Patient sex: M
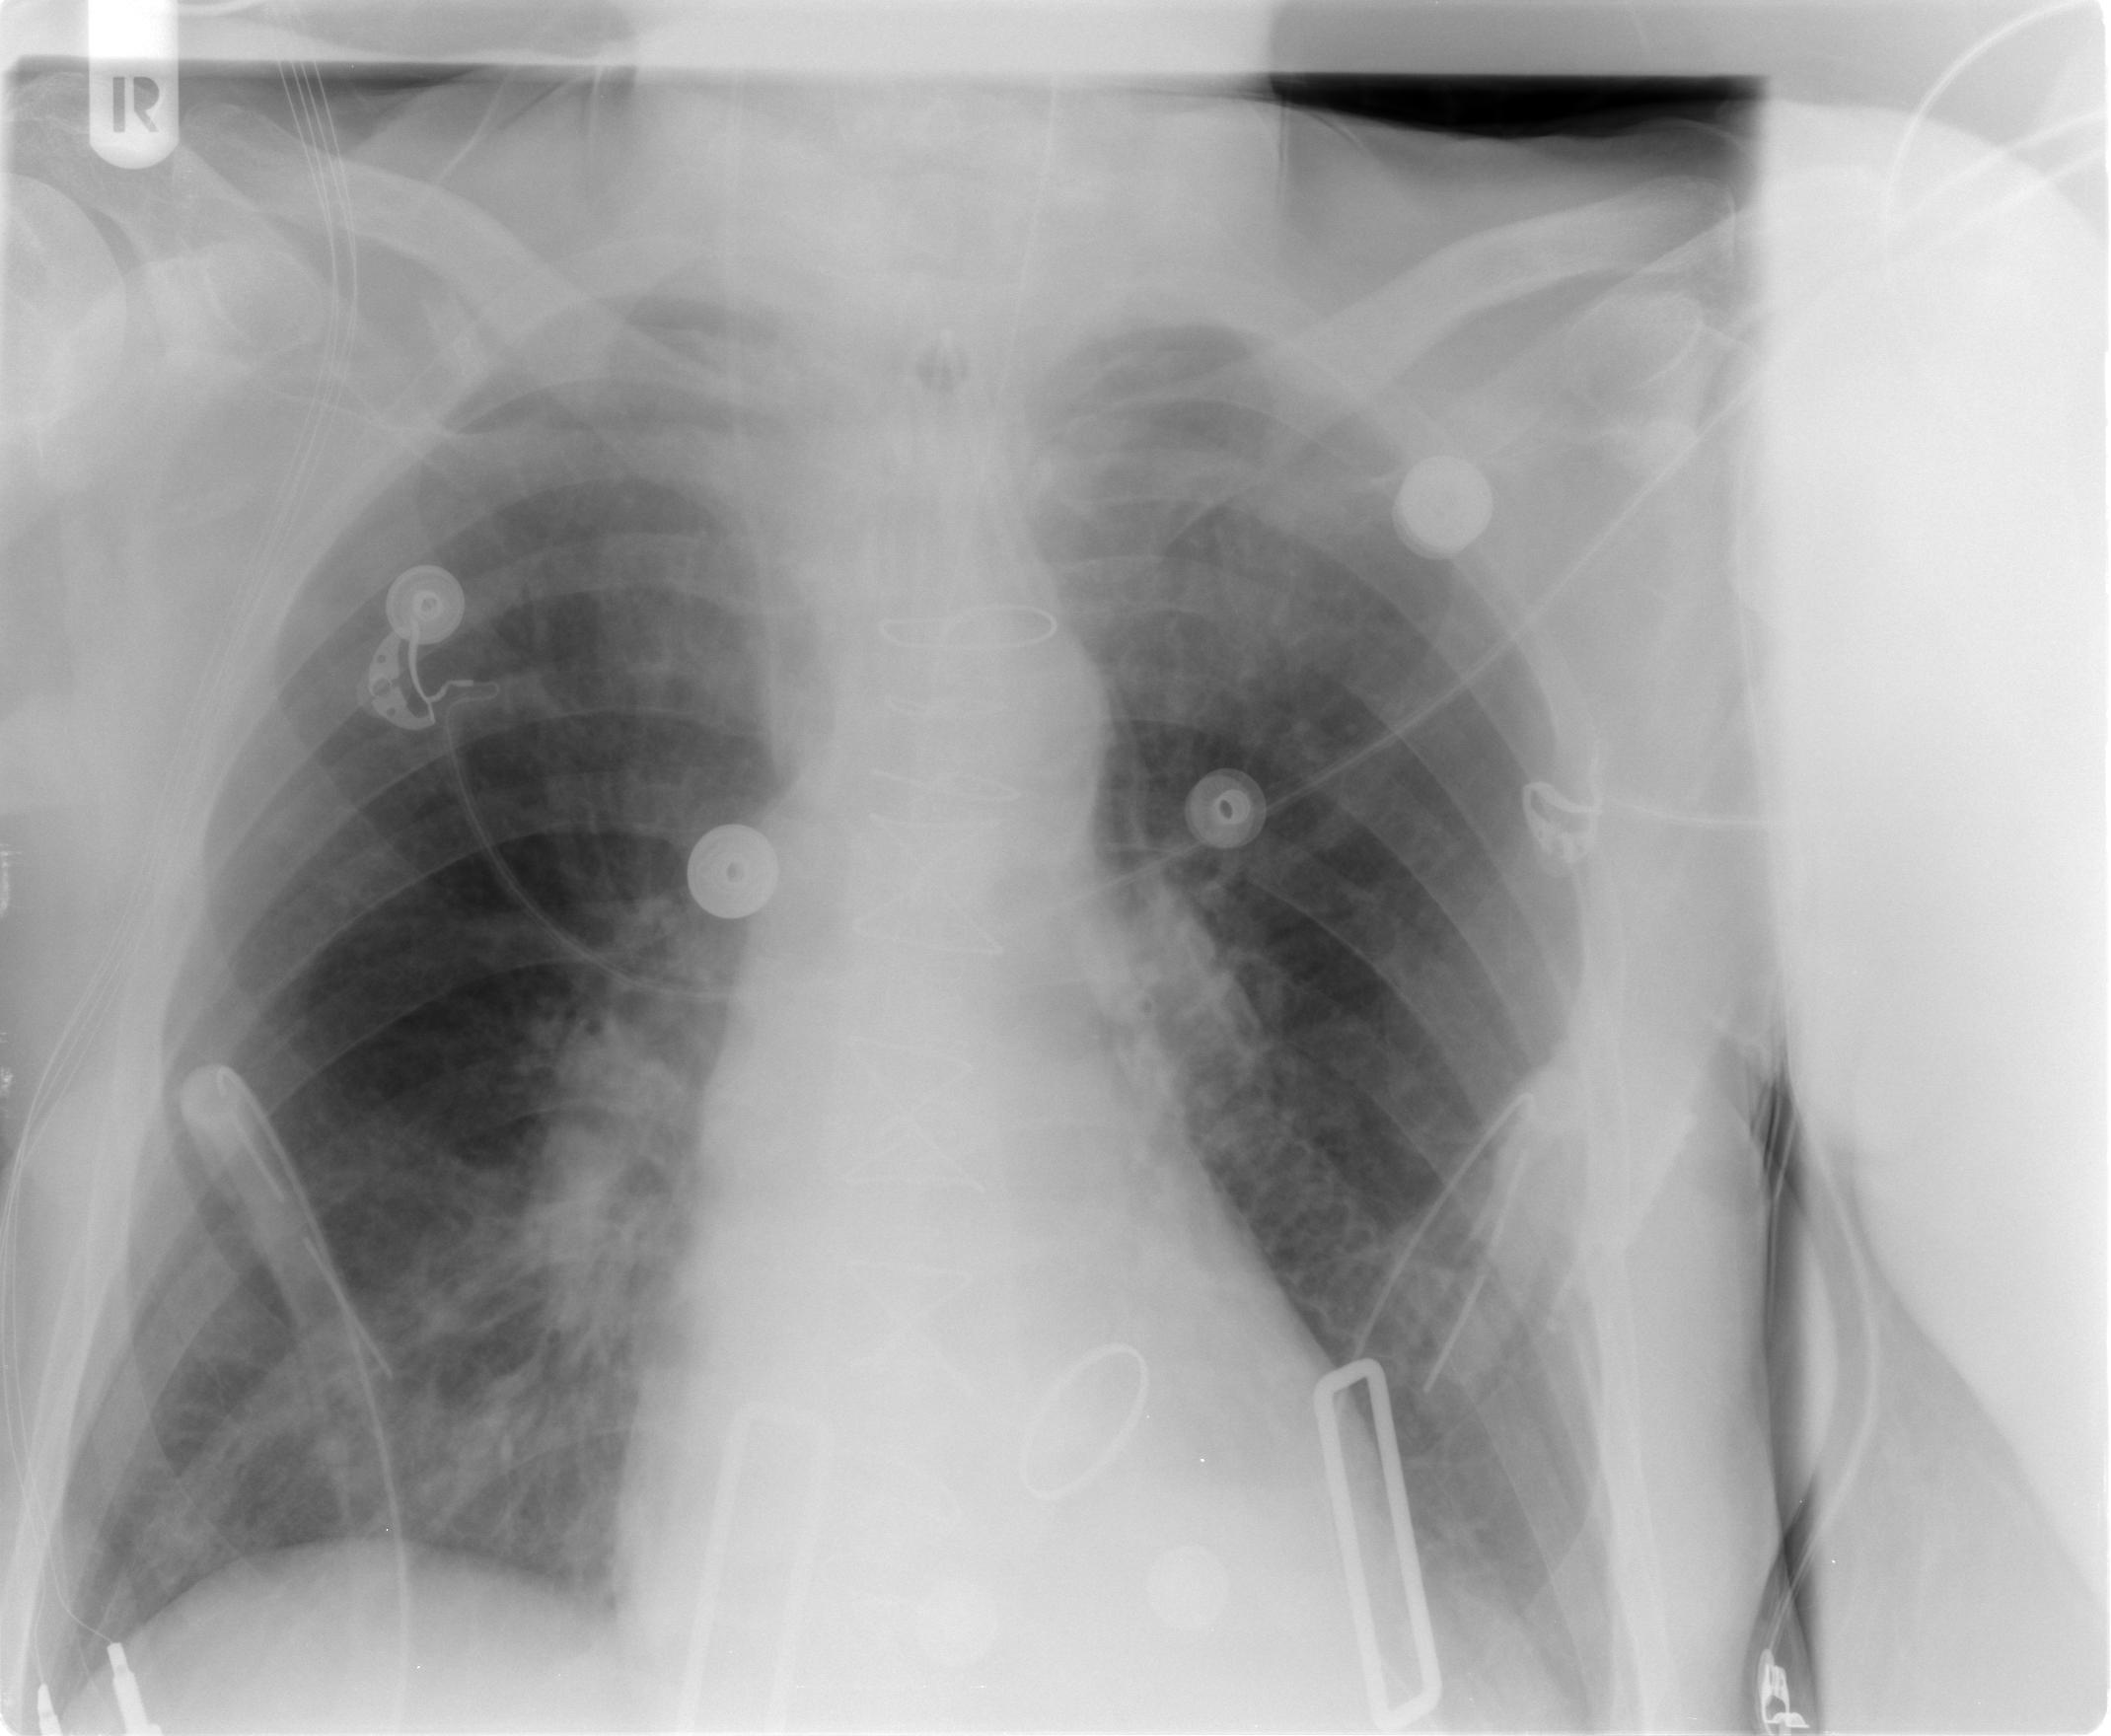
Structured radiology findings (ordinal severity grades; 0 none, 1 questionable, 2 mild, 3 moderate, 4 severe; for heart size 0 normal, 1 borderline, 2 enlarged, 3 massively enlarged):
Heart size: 0
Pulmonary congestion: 0
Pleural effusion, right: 0
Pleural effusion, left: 1
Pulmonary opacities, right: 2
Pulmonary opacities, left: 0
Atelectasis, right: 2
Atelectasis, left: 2